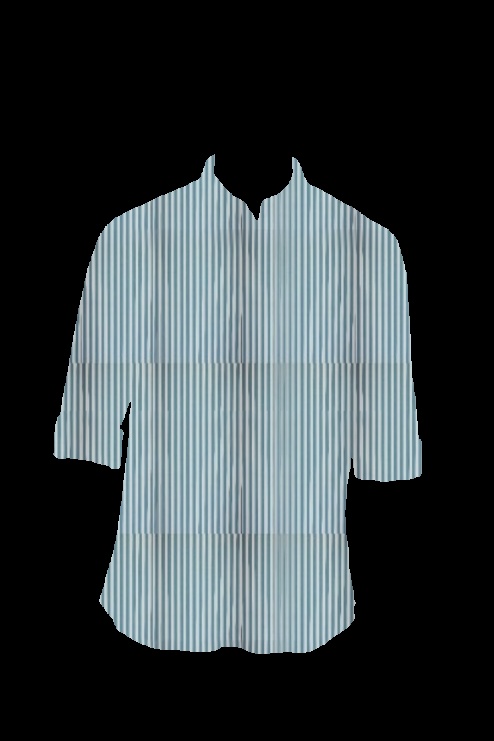
blue stripe tee